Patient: sex M, age 57
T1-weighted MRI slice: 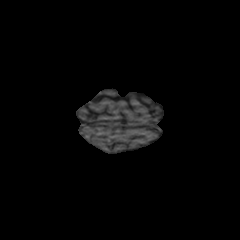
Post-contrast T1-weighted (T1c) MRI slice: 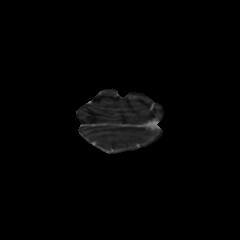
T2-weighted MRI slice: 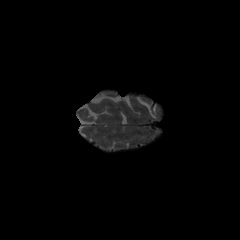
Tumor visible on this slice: no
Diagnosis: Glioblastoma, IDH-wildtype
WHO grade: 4